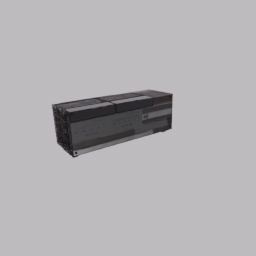
Label: electronics